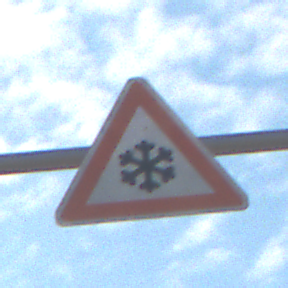
Verkehrszeichen: SchneeOderEisglaette
Umgebung: Outdoor, Suburban
Tageszeit: Midday
Wetter: PartlyCloudy
Licht: Natural
Jahreszeit: NotSpecified
Kontrast: HighContrast